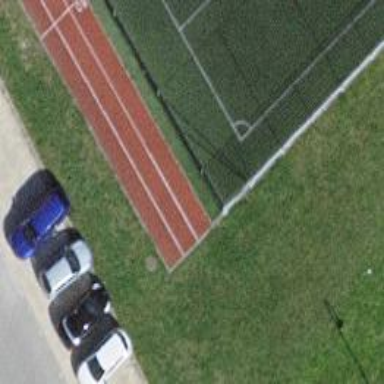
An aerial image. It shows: Tartan track on leisure land.